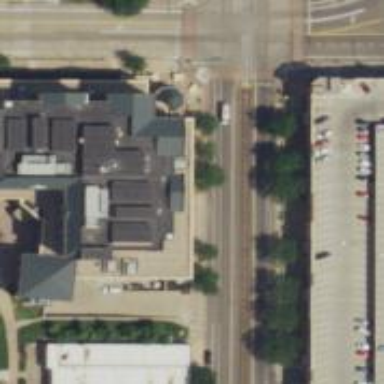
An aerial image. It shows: Courthouse building.